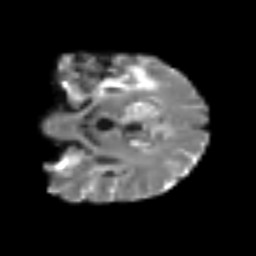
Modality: T2w
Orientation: coronal
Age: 80
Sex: male
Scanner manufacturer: siemens
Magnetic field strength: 3 T
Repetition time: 6.1 s
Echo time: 0.101 s